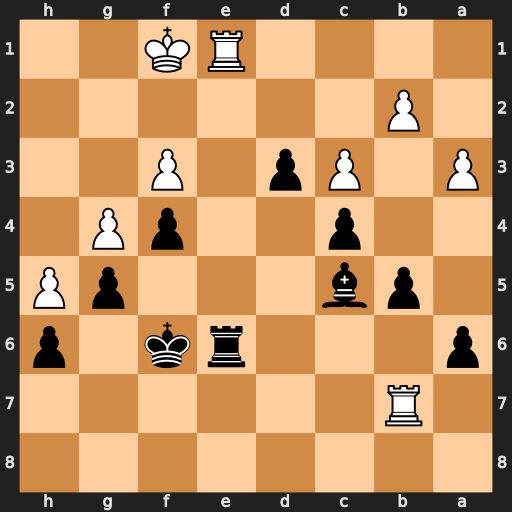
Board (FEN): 8/1R6/p3rk1p/1pb3pP/2p2pP1/P1Pp1P2/1P6/4RK2
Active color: b
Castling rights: -
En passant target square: -
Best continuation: Re3 Rxe3 fxe3